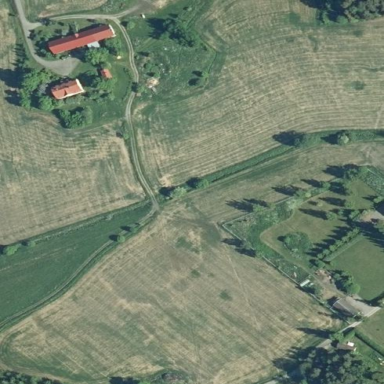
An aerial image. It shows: Farmyard area.